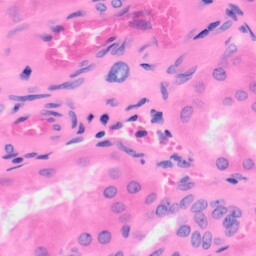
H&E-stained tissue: Kidney